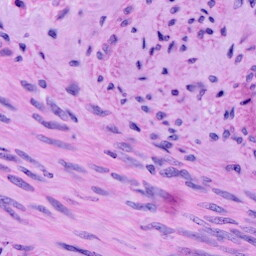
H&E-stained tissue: Cervix